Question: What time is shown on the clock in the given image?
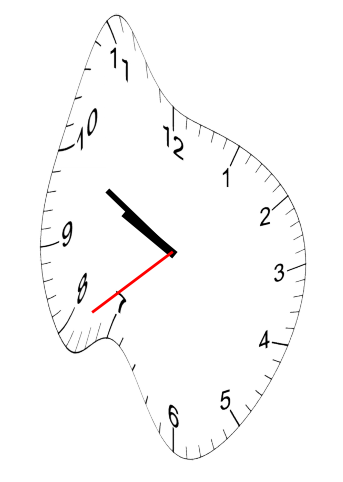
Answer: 09:49:39